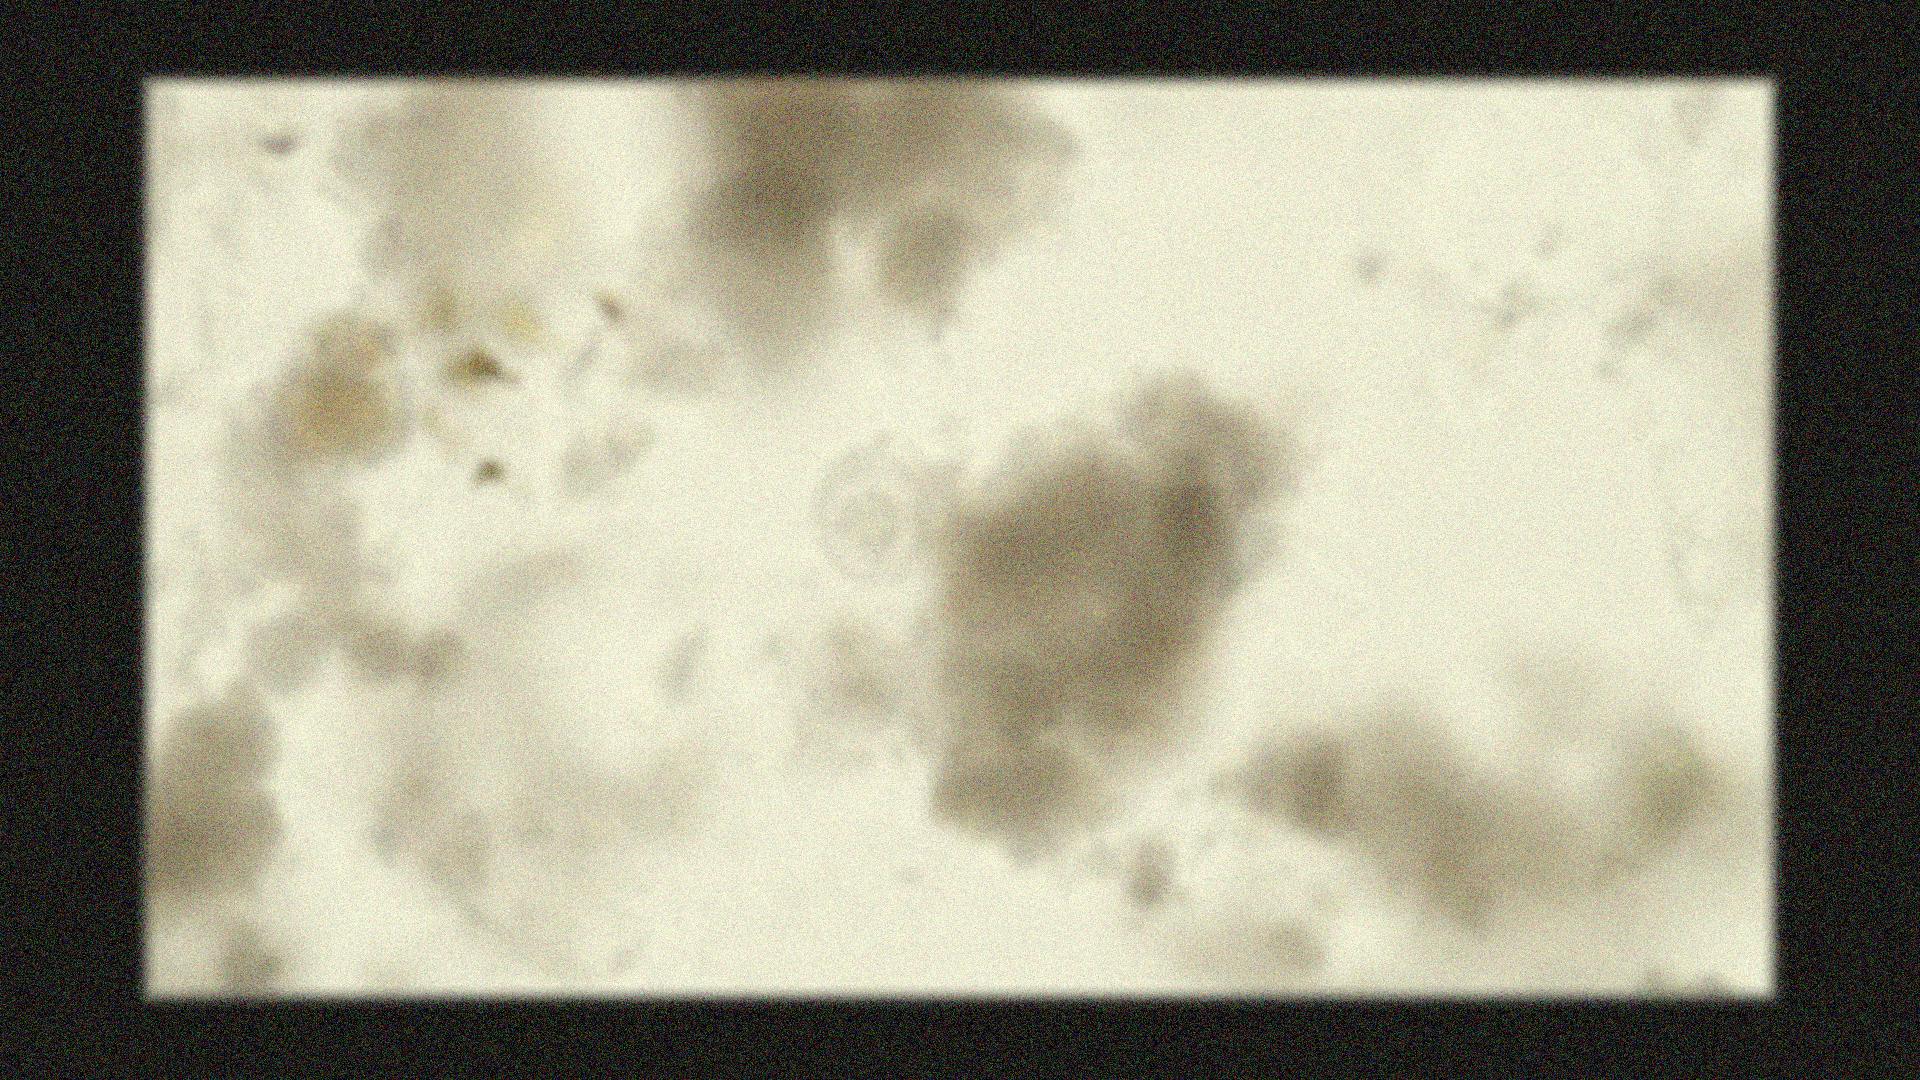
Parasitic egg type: Hymenolepis nana